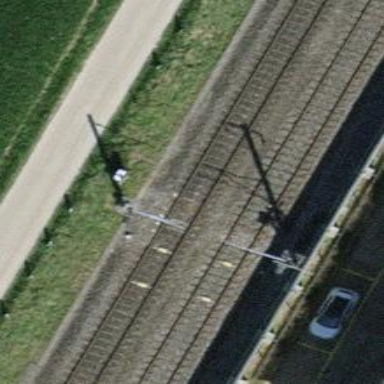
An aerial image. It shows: Railway signal.